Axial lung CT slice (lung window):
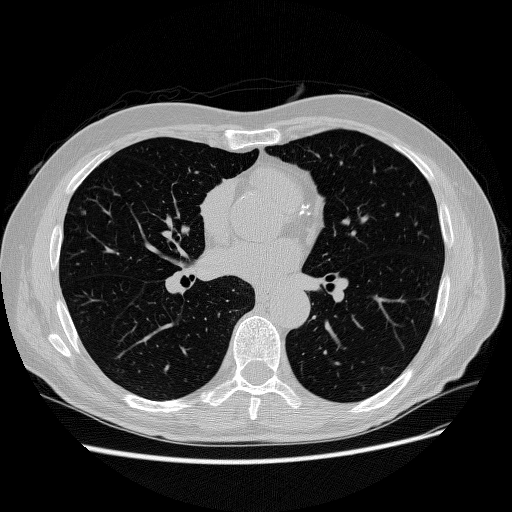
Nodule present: yes
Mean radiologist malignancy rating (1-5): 3.333